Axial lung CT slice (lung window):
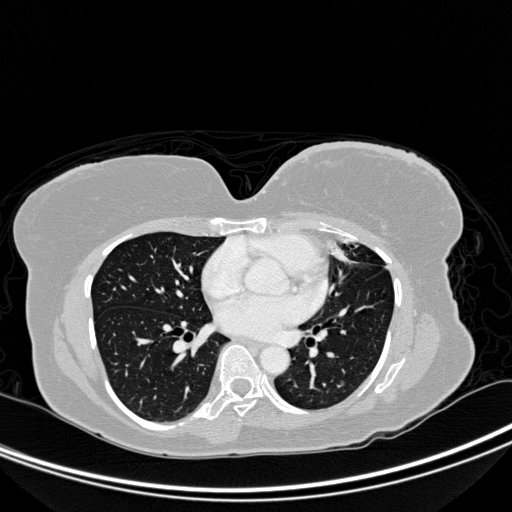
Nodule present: no